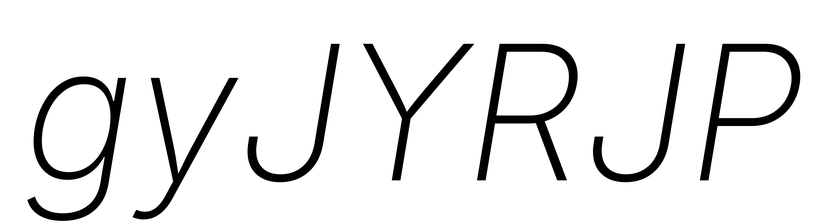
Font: Inter-Italic_ExtraLight_Italic